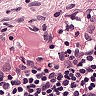
Metastatic tissue present: no